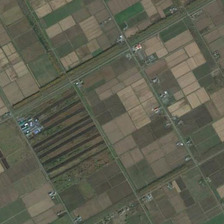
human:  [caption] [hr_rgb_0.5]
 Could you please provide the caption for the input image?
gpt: many pieces of farmlands are together .

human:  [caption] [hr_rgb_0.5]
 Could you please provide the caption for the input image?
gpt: many pieces of farmlands are together .

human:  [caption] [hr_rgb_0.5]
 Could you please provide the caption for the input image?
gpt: many pieces of farmlands are together .

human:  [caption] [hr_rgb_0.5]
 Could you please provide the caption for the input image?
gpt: many pieces of farmlands are together .

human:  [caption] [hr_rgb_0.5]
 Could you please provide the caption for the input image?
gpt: many pieces of farmlands are together .